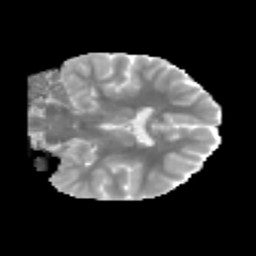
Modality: MD
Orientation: coronal
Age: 13
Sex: female
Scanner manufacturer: siemens
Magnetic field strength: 3 T
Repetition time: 3.8 s
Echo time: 0.07 s